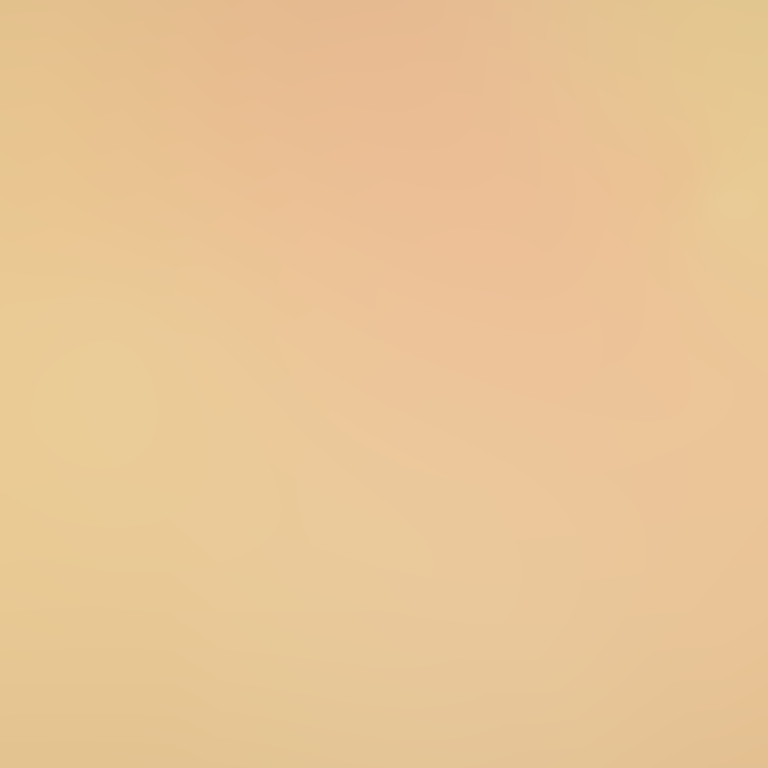
Abstract light effect, smooth gradient from warm beige to soft gold, serene atmosphere, diffuse light, no room, no furniture, no objects.